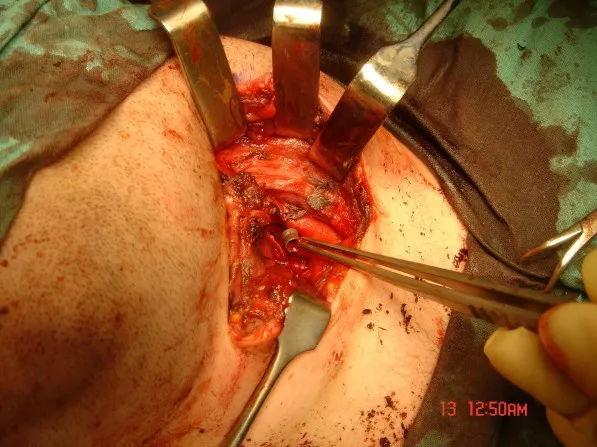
Airgun pellet deep to external carotid artery.
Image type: medical_photograph (other_medical_photograph)